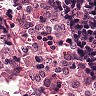
Metastatic tissue present: no